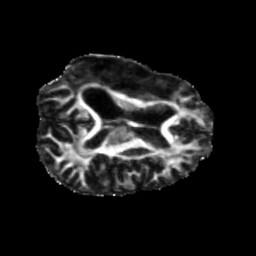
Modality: FA
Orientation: axial
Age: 27
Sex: female
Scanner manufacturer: siemens
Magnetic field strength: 3 T
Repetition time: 5.25 s
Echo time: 0.08 s